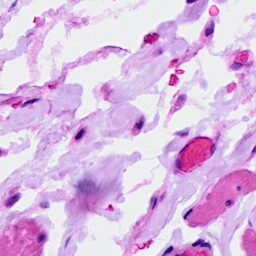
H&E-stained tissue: Breast